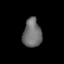
Tissue: lung
Cell type: Endothelial cells
Senescence score: 0.5473
Nuclear area (px): 519
Mean DAPI intensity: 111.222